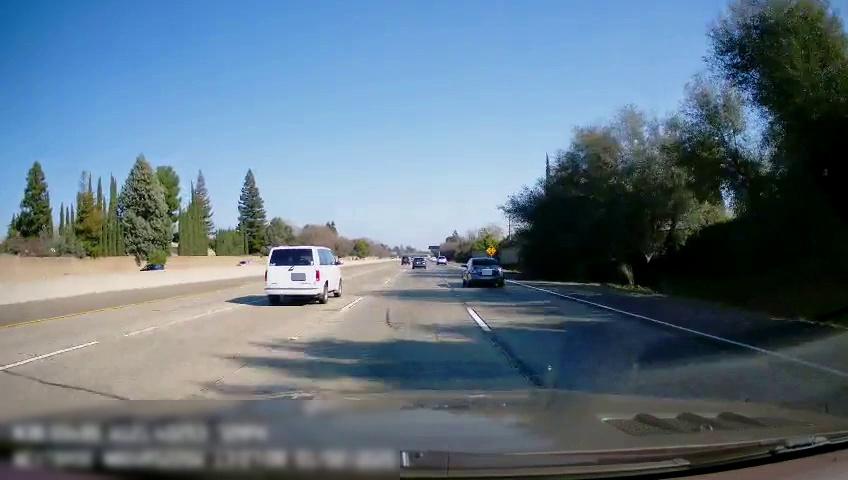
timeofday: Day
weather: Sunny
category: Drivable Space
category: Vehicles | SUV
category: Vehicles | Van
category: Vehicles | Car
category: Vehicles | Car
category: Vehicles | Car
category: Vehicles | Car
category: Vehicles | SUV
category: Lanes | Current Lane
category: Lanes | Alternate Lane
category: Lanes | Alternate Lane
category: Lanes | Alternate Lane
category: Lanes | Alternate Lane
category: Lanes | Alternate Lane
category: Traffic | Signs